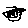
Label: cloud